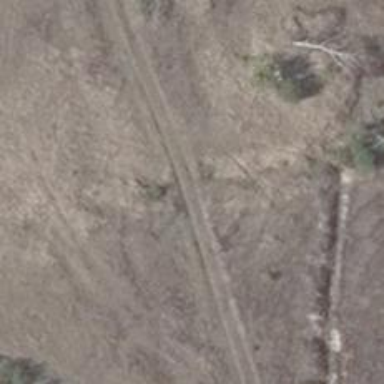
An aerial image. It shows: Track with grass surface categorized as grade4 tracktype.